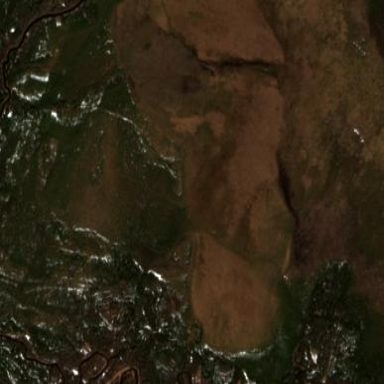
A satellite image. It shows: Bog wetland area.